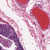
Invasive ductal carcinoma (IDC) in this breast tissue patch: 0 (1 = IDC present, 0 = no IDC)